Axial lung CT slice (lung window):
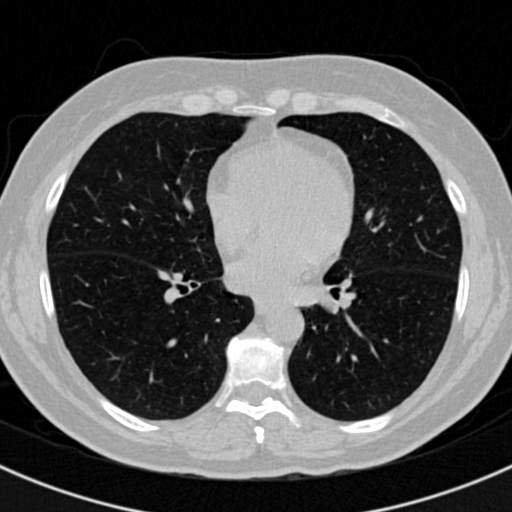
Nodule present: no